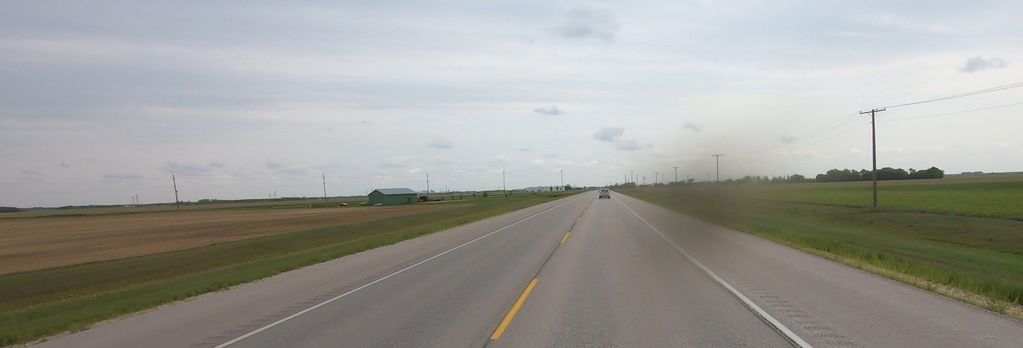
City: winnipeg